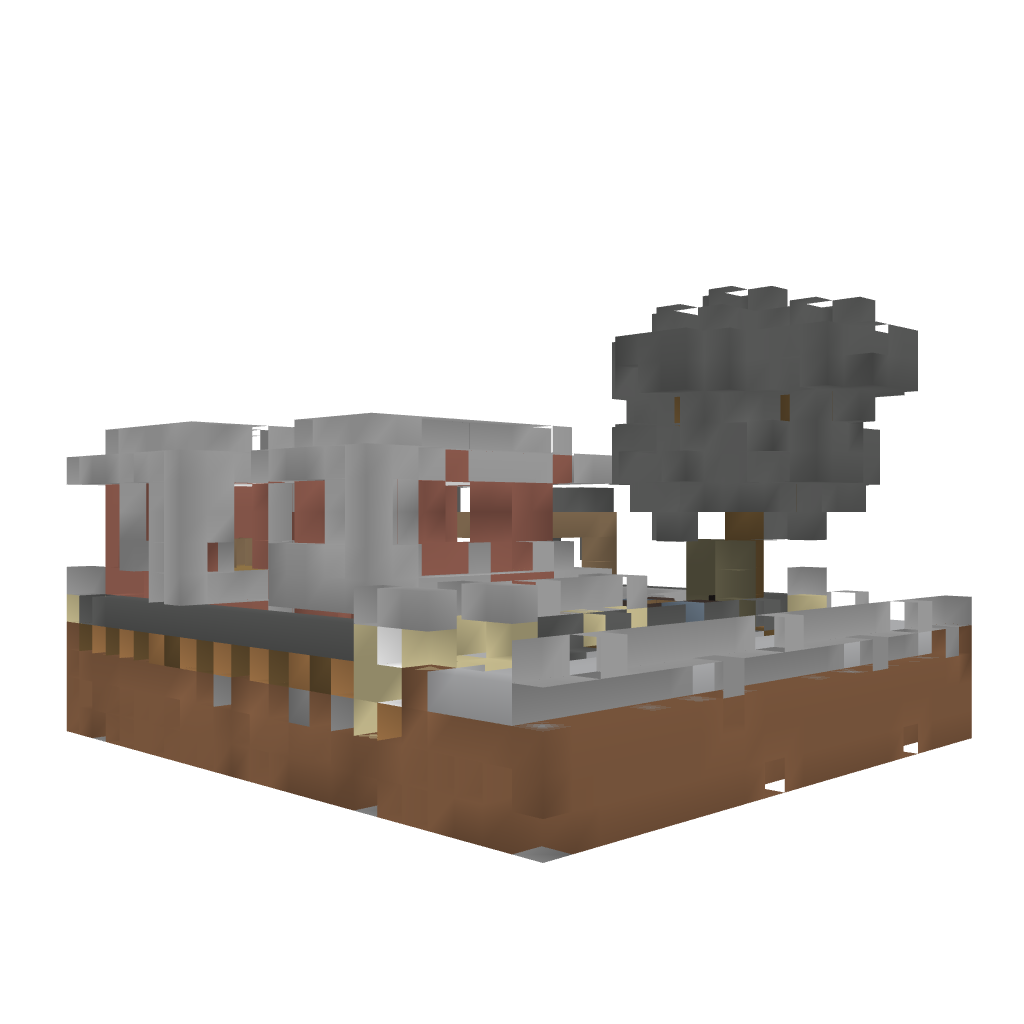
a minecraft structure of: Modern Holiday Mansion